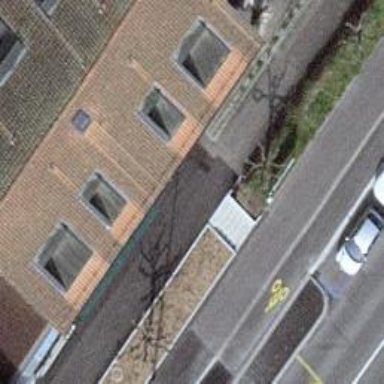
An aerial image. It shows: Road with steps.